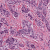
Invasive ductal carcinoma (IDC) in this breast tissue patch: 1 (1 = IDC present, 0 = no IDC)